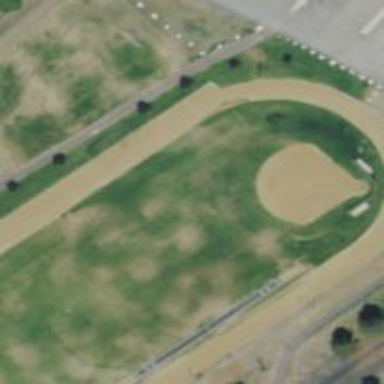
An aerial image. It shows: Track located within leisure land area.